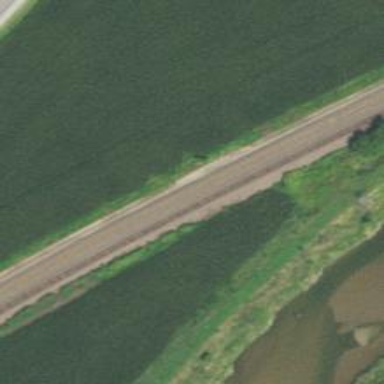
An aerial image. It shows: Railway track.